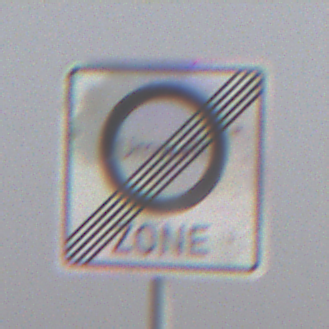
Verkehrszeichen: EndeUmweltzone
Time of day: MorningAfternoon
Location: Outdoor (Nature)
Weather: PartlyCloudy
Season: NotSpecified
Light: Natural